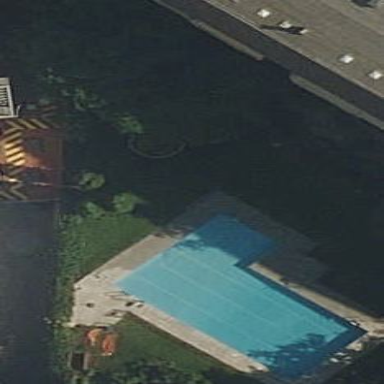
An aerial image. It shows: Swimming pool located in leisure land.